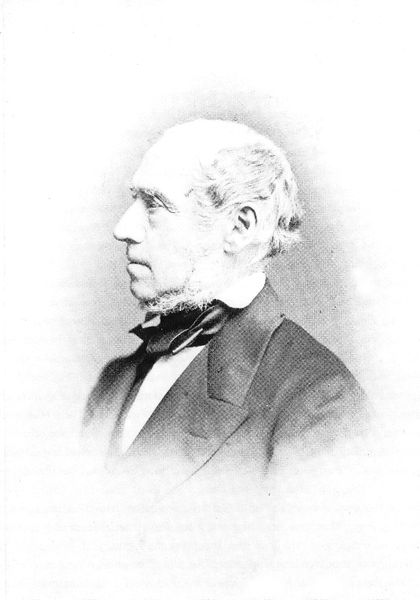
Titel: Porträtfoto von August Reichensperger
Institution: Berlin, Staatliche Museen - Preußischer Kulturbesitz
Schlagwörter: mann, frisur, grau, ohr, profil, alt, bart, hemd, jacke, kragen, portrait, haare, augenbrauen, ohren, büste, halstuch, fliege, gehrock, oberkörper, fotografie, schwarzweiß, proträt, halbglatze, verlauf, graue, graue haare, fofo, reprint